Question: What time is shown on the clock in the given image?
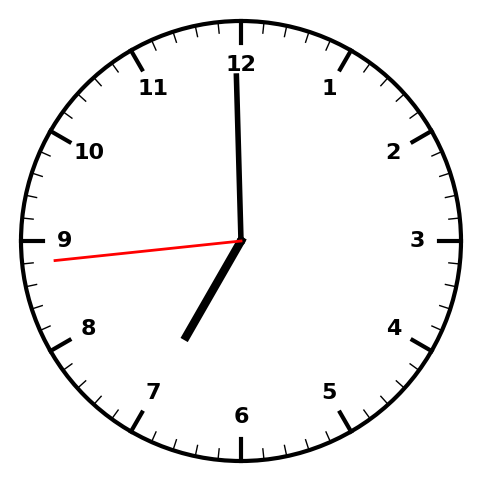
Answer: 06:59:44